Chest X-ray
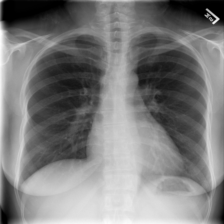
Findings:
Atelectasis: negative
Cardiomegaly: negative
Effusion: negative
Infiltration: negative
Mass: negative
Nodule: negative
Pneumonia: negative
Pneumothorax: negative
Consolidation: negative
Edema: negative
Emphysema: negative
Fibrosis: negative
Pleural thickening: negative
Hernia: negative